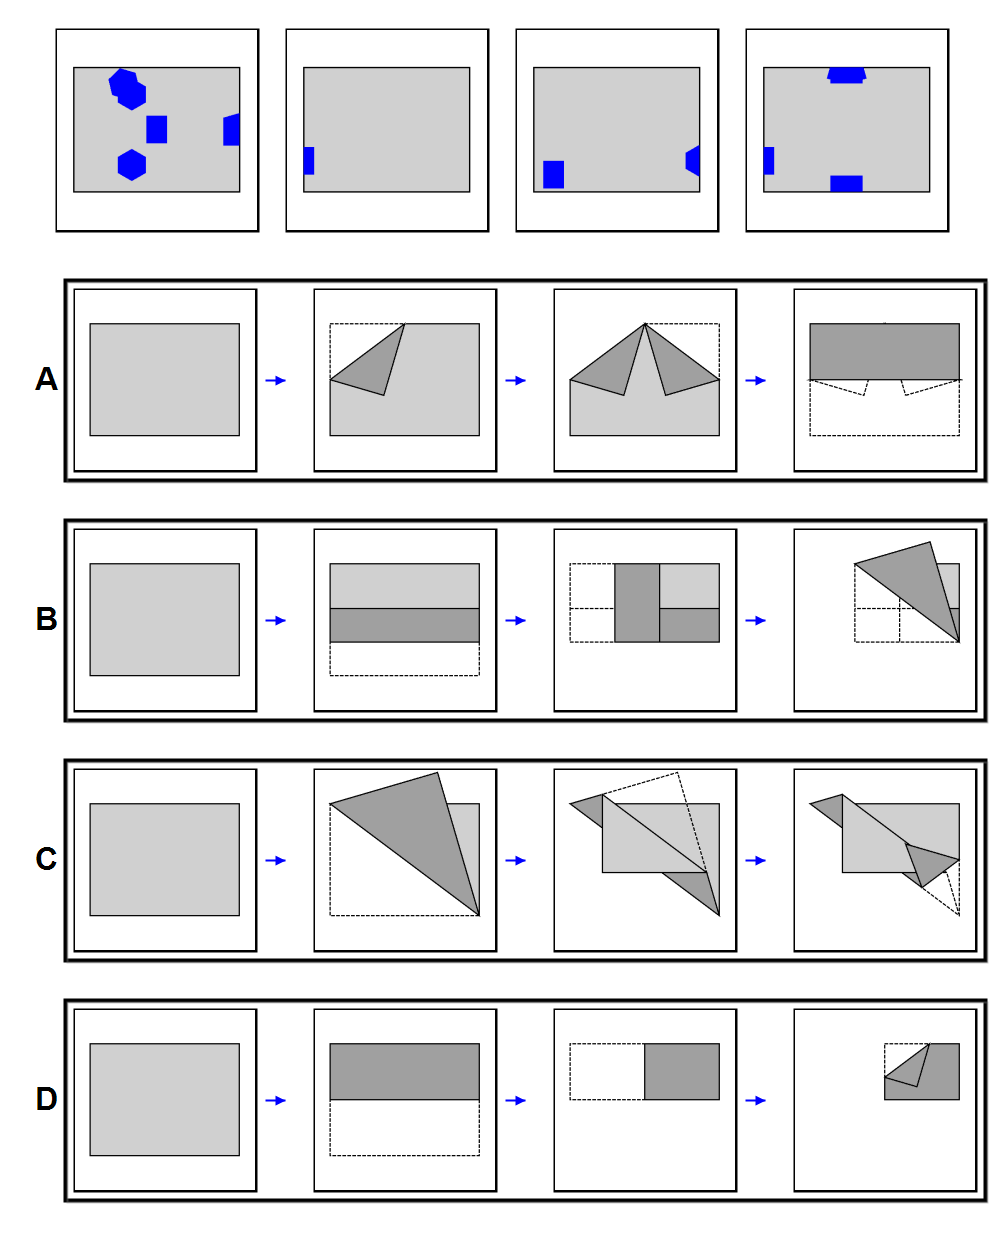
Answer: A